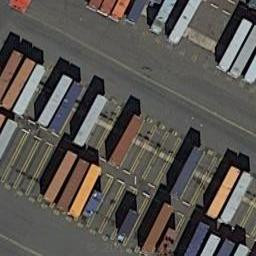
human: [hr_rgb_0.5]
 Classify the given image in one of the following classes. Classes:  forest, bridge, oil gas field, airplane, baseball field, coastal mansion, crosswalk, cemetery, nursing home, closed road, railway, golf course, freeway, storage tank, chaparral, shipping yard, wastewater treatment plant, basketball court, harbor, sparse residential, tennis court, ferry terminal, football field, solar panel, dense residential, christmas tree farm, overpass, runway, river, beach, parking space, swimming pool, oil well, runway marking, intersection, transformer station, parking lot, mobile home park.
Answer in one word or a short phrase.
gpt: shipping yard